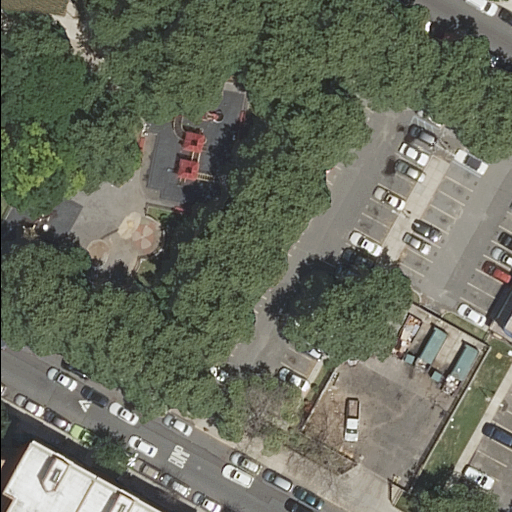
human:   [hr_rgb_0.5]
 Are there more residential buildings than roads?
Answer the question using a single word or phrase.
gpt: no

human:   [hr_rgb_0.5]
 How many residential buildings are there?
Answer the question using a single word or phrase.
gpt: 2

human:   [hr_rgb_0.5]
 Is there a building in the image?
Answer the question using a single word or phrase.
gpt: yes

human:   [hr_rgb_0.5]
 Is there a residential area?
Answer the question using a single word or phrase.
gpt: yes

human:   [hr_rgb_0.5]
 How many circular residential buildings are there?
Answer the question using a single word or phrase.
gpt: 0

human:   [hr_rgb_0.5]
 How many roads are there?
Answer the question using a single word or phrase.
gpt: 2

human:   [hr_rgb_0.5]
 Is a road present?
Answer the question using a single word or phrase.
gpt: yes

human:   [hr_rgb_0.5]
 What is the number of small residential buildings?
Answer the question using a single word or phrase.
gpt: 0

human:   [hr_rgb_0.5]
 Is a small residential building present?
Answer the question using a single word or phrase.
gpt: no

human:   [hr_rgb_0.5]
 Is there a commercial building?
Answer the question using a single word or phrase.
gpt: no

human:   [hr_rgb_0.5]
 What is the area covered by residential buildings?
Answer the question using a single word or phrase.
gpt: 513m2

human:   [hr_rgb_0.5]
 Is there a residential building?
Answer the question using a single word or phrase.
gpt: yes

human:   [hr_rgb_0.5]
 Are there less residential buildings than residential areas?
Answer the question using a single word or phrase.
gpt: no

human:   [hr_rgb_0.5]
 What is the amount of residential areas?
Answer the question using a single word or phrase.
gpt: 1

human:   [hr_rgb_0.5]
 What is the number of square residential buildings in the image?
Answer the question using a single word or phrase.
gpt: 0

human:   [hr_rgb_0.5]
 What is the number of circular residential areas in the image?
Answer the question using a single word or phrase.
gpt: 0

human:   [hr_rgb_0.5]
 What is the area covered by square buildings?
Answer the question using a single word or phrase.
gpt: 0m2

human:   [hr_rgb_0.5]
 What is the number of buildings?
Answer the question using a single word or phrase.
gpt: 2

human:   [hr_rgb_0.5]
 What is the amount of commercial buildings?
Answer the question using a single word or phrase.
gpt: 0

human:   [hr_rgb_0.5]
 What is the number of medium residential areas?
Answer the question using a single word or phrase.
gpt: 0

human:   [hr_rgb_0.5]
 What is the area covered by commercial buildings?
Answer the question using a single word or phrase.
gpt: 0m2

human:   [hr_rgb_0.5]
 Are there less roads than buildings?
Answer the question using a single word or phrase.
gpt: no

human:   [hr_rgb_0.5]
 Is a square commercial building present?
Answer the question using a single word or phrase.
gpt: no

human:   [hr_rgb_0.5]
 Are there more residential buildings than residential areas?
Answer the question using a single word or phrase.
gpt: yes

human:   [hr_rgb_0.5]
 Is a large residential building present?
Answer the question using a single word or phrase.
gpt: no

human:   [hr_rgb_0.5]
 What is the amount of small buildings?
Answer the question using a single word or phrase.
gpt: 0

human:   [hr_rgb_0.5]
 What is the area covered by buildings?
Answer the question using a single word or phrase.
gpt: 513m2

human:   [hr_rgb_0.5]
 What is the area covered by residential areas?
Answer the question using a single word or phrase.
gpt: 1191m2

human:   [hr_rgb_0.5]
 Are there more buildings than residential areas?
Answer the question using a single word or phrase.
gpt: yes

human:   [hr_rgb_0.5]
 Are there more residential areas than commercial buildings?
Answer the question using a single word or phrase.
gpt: yes

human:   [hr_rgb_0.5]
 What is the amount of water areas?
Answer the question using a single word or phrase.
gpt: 0

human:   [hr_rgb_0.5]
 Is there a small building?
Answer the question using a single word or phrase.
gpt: no

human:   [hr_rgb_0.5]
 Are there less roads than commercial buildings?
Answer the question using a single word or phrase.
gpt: no

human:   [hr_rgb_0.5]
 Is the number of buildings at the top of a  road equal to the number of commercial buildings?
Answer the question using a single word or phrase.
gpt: yes

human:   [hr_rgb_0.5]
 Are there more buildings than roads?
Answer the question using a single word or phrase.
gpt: no

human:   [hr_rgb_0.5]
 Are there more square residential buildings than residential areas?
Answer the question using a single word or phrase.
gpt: no

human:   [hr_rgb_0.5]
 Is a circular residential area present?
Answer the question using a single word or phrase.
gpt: no

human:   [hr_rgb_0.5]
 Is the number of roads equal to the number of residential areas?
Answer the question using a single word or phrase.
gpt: no

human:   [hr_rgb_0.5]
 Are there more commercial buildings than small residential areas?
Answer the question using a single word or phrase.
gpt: no

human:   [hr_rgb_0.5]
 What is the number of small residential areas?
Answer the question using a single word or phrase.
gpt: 0

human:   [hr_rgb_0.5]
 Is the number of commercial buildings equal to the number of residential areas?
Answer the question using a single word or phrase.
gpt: no

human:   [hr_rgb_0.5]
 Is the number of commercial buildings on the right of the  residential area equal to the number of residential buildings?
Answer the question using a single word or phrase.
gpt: no

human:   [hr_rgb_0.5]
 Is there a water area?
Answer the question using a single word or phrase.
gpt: no

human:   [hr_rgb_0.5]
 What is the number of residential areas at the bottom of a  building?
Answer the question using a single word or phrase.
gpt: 0

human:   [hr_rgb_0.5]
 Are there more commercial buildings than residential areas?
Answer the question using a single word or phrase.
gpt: no

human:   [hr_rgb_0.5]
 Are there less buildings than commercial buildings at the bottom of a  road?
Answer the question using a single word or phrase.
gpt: no

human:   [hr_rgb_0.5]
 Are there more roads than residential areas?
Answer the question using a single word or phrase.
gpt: yes

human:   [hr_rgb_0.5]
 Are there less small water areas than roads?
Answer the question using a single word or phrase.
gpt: yes

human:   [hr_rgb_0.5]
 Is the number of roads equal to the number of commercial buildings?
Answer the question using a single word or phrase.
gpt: no

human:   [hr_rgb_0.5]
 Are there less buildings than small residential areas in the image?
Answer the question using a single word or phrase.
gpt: no

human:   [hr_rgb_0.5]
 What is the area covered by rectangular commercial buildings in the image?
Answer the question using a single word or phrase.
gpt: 0m2

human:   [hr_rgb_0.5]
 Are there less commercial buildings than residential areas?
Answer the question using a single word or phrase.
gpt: yes

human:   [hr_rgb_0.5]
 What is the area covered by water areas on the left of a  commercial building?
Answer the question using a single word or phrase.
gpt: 0m2

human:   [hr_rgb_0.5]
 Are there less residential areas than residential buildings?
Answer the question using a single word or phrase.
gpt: yes

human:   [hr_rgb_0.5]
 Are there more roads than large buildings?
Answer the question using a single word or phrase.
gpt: yes

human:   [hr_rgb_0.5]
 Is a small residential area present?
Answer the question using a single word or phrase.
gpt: no

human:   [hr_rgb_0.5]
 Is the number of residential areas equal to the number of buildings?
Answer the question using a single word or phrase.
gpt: no

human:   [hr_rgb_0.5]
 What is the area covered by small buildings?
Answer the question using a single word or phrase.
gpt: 0m2

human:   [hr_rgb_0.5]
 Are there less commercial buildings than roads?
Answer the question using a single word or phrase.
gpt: yes

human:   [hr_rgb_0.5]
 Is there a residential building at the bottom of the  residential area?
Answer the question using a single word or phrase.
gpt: yes

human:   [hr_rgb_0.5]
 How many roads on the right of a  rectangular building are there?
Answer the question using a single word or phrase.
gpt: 0

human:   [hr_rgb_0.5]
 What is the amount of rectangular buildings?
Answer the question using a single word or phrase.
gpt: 0

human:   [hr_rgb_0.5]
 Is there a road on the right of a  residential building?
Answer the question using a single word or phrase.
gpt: yes

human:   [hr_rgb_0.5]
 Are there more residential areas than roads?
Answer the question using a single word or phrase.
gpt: no